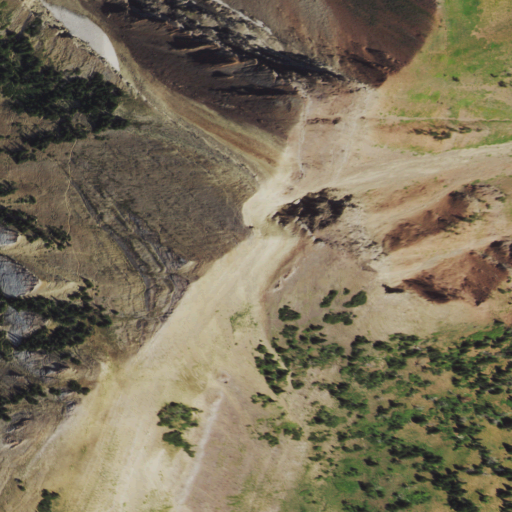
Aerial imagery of mountain in Wyoming named Rock Lake Peak containing grassland, shrub, barren land, and evergreen forest